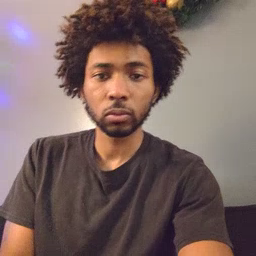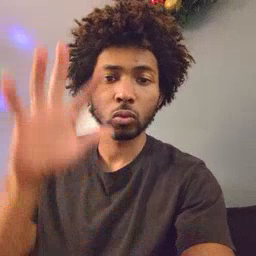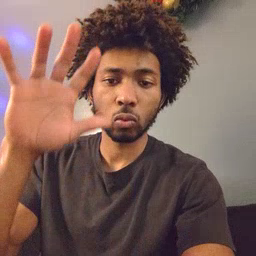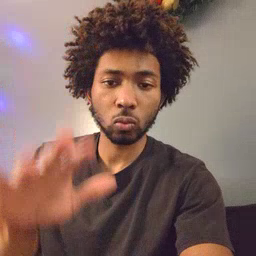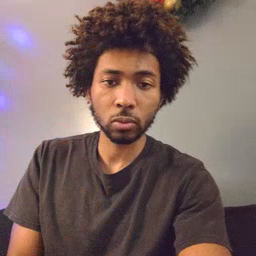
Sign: snow